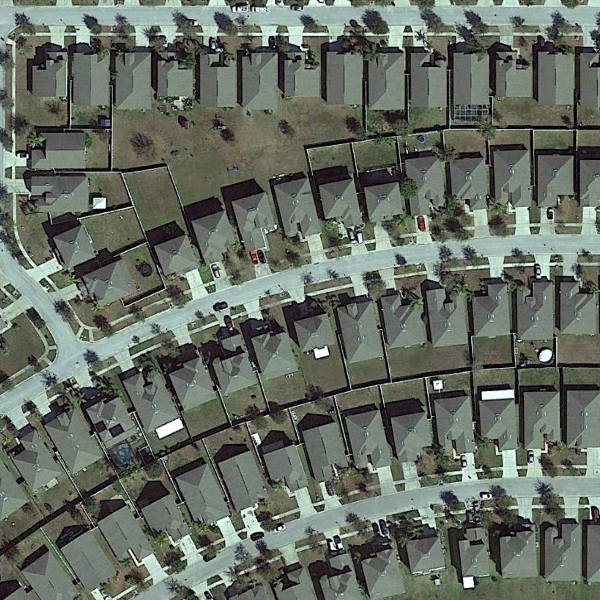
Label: DenseResidential